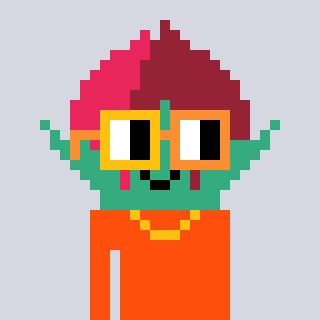
a pixel art character with square yellow and orange glasses, a rosebud-shaped head and a orange-colored body on a cool background